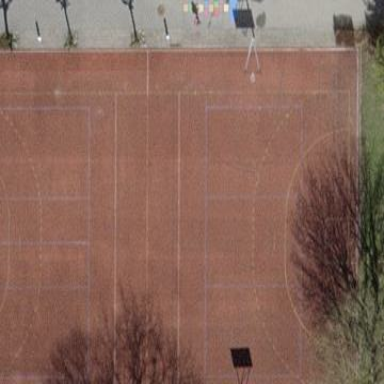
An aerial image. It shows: Multi-sport pitch with tartan surface.